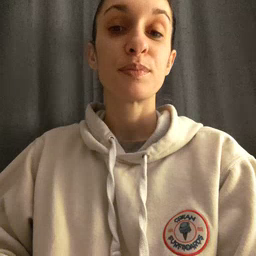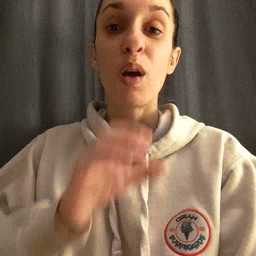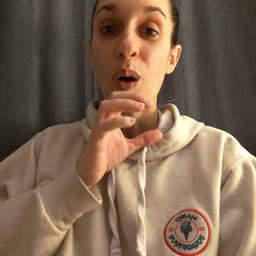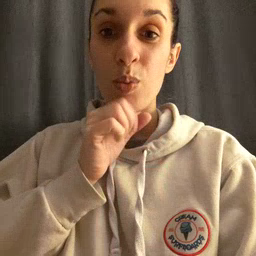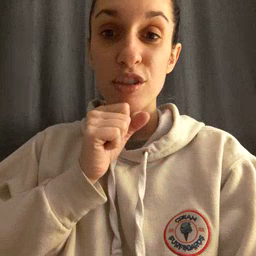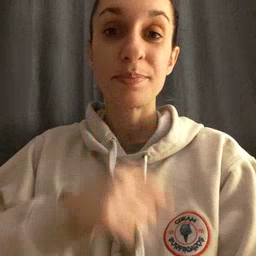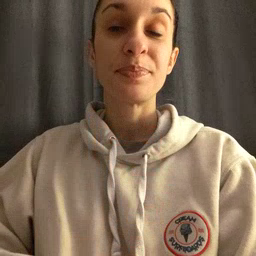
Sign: orange